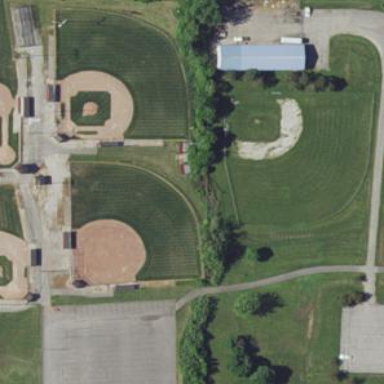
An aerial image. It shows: Baseball pitch for leisure and sports activities.